Question: For a couple of days I've been struggling with how to (not only make it look nicer) the 3 containing a and a inside. What I have right now is the following:
'''
def build_prolongation_operator(p,qs):
'''
p: dimension of the coarse basis
q: dimension of the fine basis
The prolongation operator describes the relationship between
the coarse and fine bases:
V_coarse = np.dot(V_fine, I)
'''
q = sum(qs)
I = np.zeros([q, p])
for i in range(0, q):
for j in range(0, p):
for k in range(0, qs[j]):
# if BV i is a child of j, we set I[i, j] = 1
if i == f_map(j, k, qs):
I[i, j] = 1
break
return I
'''
where 'f_map' is:
'''
def f_map(i, j, q):
'''
Mapping which returns the index k of the fine basis vector which
corresponds to the jth child of the ith coarse basis vector.
'''
if j < 0 or j > q[i]:
print('ERROR in f_map')
return None
result = j
for k in range(0, i):
result += q[k]
return result
'''
When profiling my whole code I get that 'build_prolongation_operator' is called 45 times and 'f_map' approximately
Here is the picture:

I have tried to do the same with list comprehension and a map, but without any luck.
Here is a sample of the inputs that 'build_prolongation_operator' expects:
'''
p = 10
qs = randint(3, size=p)
'''
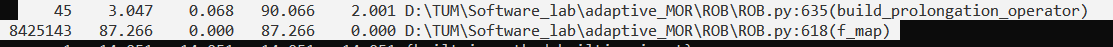
Answer: For one thing, you really don't need 'p' as a parameter to your function: 'len(qs)' only needs to be called once, and it's extremely cheap. If your input is always a numpy array (and under the circumstances there is no reason it shouldn't be), 'qs.size' will do as well.
Let's start by rewriting 'f_map'. The loop there is just the cumulative sum of 'qs' (but starting with zero), which you can pre-compute once (or at least once per call to the outer function).
'''
def f_map(i, j, cumsum_q):
return j + cumsum_q[i]
'''
Where 'cumsum_q' would be defined in 'build_prolongation_operator' as
'''
cumsum_q = np.roll(np.cumsum(qs), 1)
cumsum_q[0] = 0
'''
I am sure you could appreciate the usefulness of having the same set of variable names inside 'f_map' as you have in 'build_prolongation_operator'. To make it even easier, we can just remove 'f_map' entirely and use the expression it represents instead in your condition:
'''
if i == k + cumsum_q[j]:
I[i, j] = 1
'''
The loop over 'k' then means "if 'i' is 'k + cumsum[j]' for 'k'", set the element to 1. If we rewrite the condition as 'i - cumsum_q[j] == k', you can see that we don't need a loop over 'k' at all. 'i - cumsum_q[j]' will be equal to 'k' in the range '[0, qs[j])' if it is non-negative and strictly less than 'qs[j]'. You can just check
'''
if i >= cumsum_q[j] and i - cumsum_q[j] < qs[j]:
I[i, j] = 1
'''
This reduces your loop to one iteration per element of the matrix. You can't do better than that:
'''
def build_prolongation_operator_optimized(qs):
'''
The prolongation operator describes the relationship between
the coarse and fine bases:
V_coarse = np.dot(V_fine, I)
'''
qs = np.asanyarray(qs)
p = qs.size
cumsum_q = np.roll(np.cumsum(qs), 1)
q = cumsum_q[0]
cumsum_q[0] = 0
I = np.zeros([q, p])
for i in range(0, q):
for j in range(0, p):
# if BV i is a child of j, we set I[i, j] = 1
if 0 <= i - cumsum_q[j] < qs[j]:
I[i, j] = 1
return I
'''
Now that you now that you know the formula for each cell, you can have numpy compute the whole matrix for you in essentially one line using broadcasting:
'''
def build_prolongation_operator_numpy(qs):
qs = np.asanyarray(qs)
cumsum_q = np.roll(np.cumsum(qs), 1)
q = cumsum_q[0]
cumsum_q[0] = 0
i_ = np.arange(q).reshape(-1, 1) # Make this a column vector
return (i_ >= cumsum_q) & (i_ - cumsum_q < qs)
'''
I ran a small demo to ensure that (A) The proposed solutions get the same result as your original, and (B) work faster:
'''
In [1]: p = 10
In [2]: q = np.random.randint(3, size=p)
In [3]: ops = (
... build_prolongation_operator(p, qs),
... build_prolongation_operator_optimized(qs),
... build_prolongation_operator_numpy(qs),
... build_prolongation_operator_RaunaqJain(p, qs),
... build_prolongation_operator_gboffi(p, qs),
... )
In [4]: np.array([[(op1 == op2).all() for op1 in ops] for op2 in ops])
Out[4]:
array([[ True, True, True, True, True],
[ True, True, True, True, True],
[ True, True, True, True, True],
[ True, True, True, True, True],
[ True, True, True, True, True]])
In [5]: %timeit build_prolongation_operator(p, qs)
321 us +- 890 ns per loop (mean +- std. dev. of 7 runs, 1000 loops each)
In [6]: %timeit build_prolongation_operator_optimized(qs)
75.1 us +- 1.85 us per loop (mean +- std. dev. of 7 runs, 10000 loops each)
In [7]: %timeit build_prolongation_operator_numpy(qs)
24.8 us +- 77.7 ns per loop (mean +- std. dev. of 7 runs, 10000 loops each)
In [8]: %timeit build_prolongation_operator_RaunaqJain(p, qs)
28.5 us +- 1.55 us per loop (mean +- std. dev. of 7 runs, 10000 loops each)
In [9]: %timeit build_prolongation_operator_gboffi(p, qs)
31.8 us +- 772 ns per loop (mean +- std. dev. of 7 runs, 10000 loops each)
In [10]: %timeit build_prolongation_operator_gboffi2(p, qs)
26.6 us +- 768 ns per loop (mean +- std. dev. of 7 runs, 10000 loops each)
'''
As you can see, the fastest option is the fully vectorized one, but <URL> options come a very close second.
My vectorized solution creates a boolean array. If you don't want that either use 'I.astype(...)' to convert to the desired dtype, or view it as a 'np.uint8' array: 'I.view(dtype=np.uint8)'.